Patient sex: M
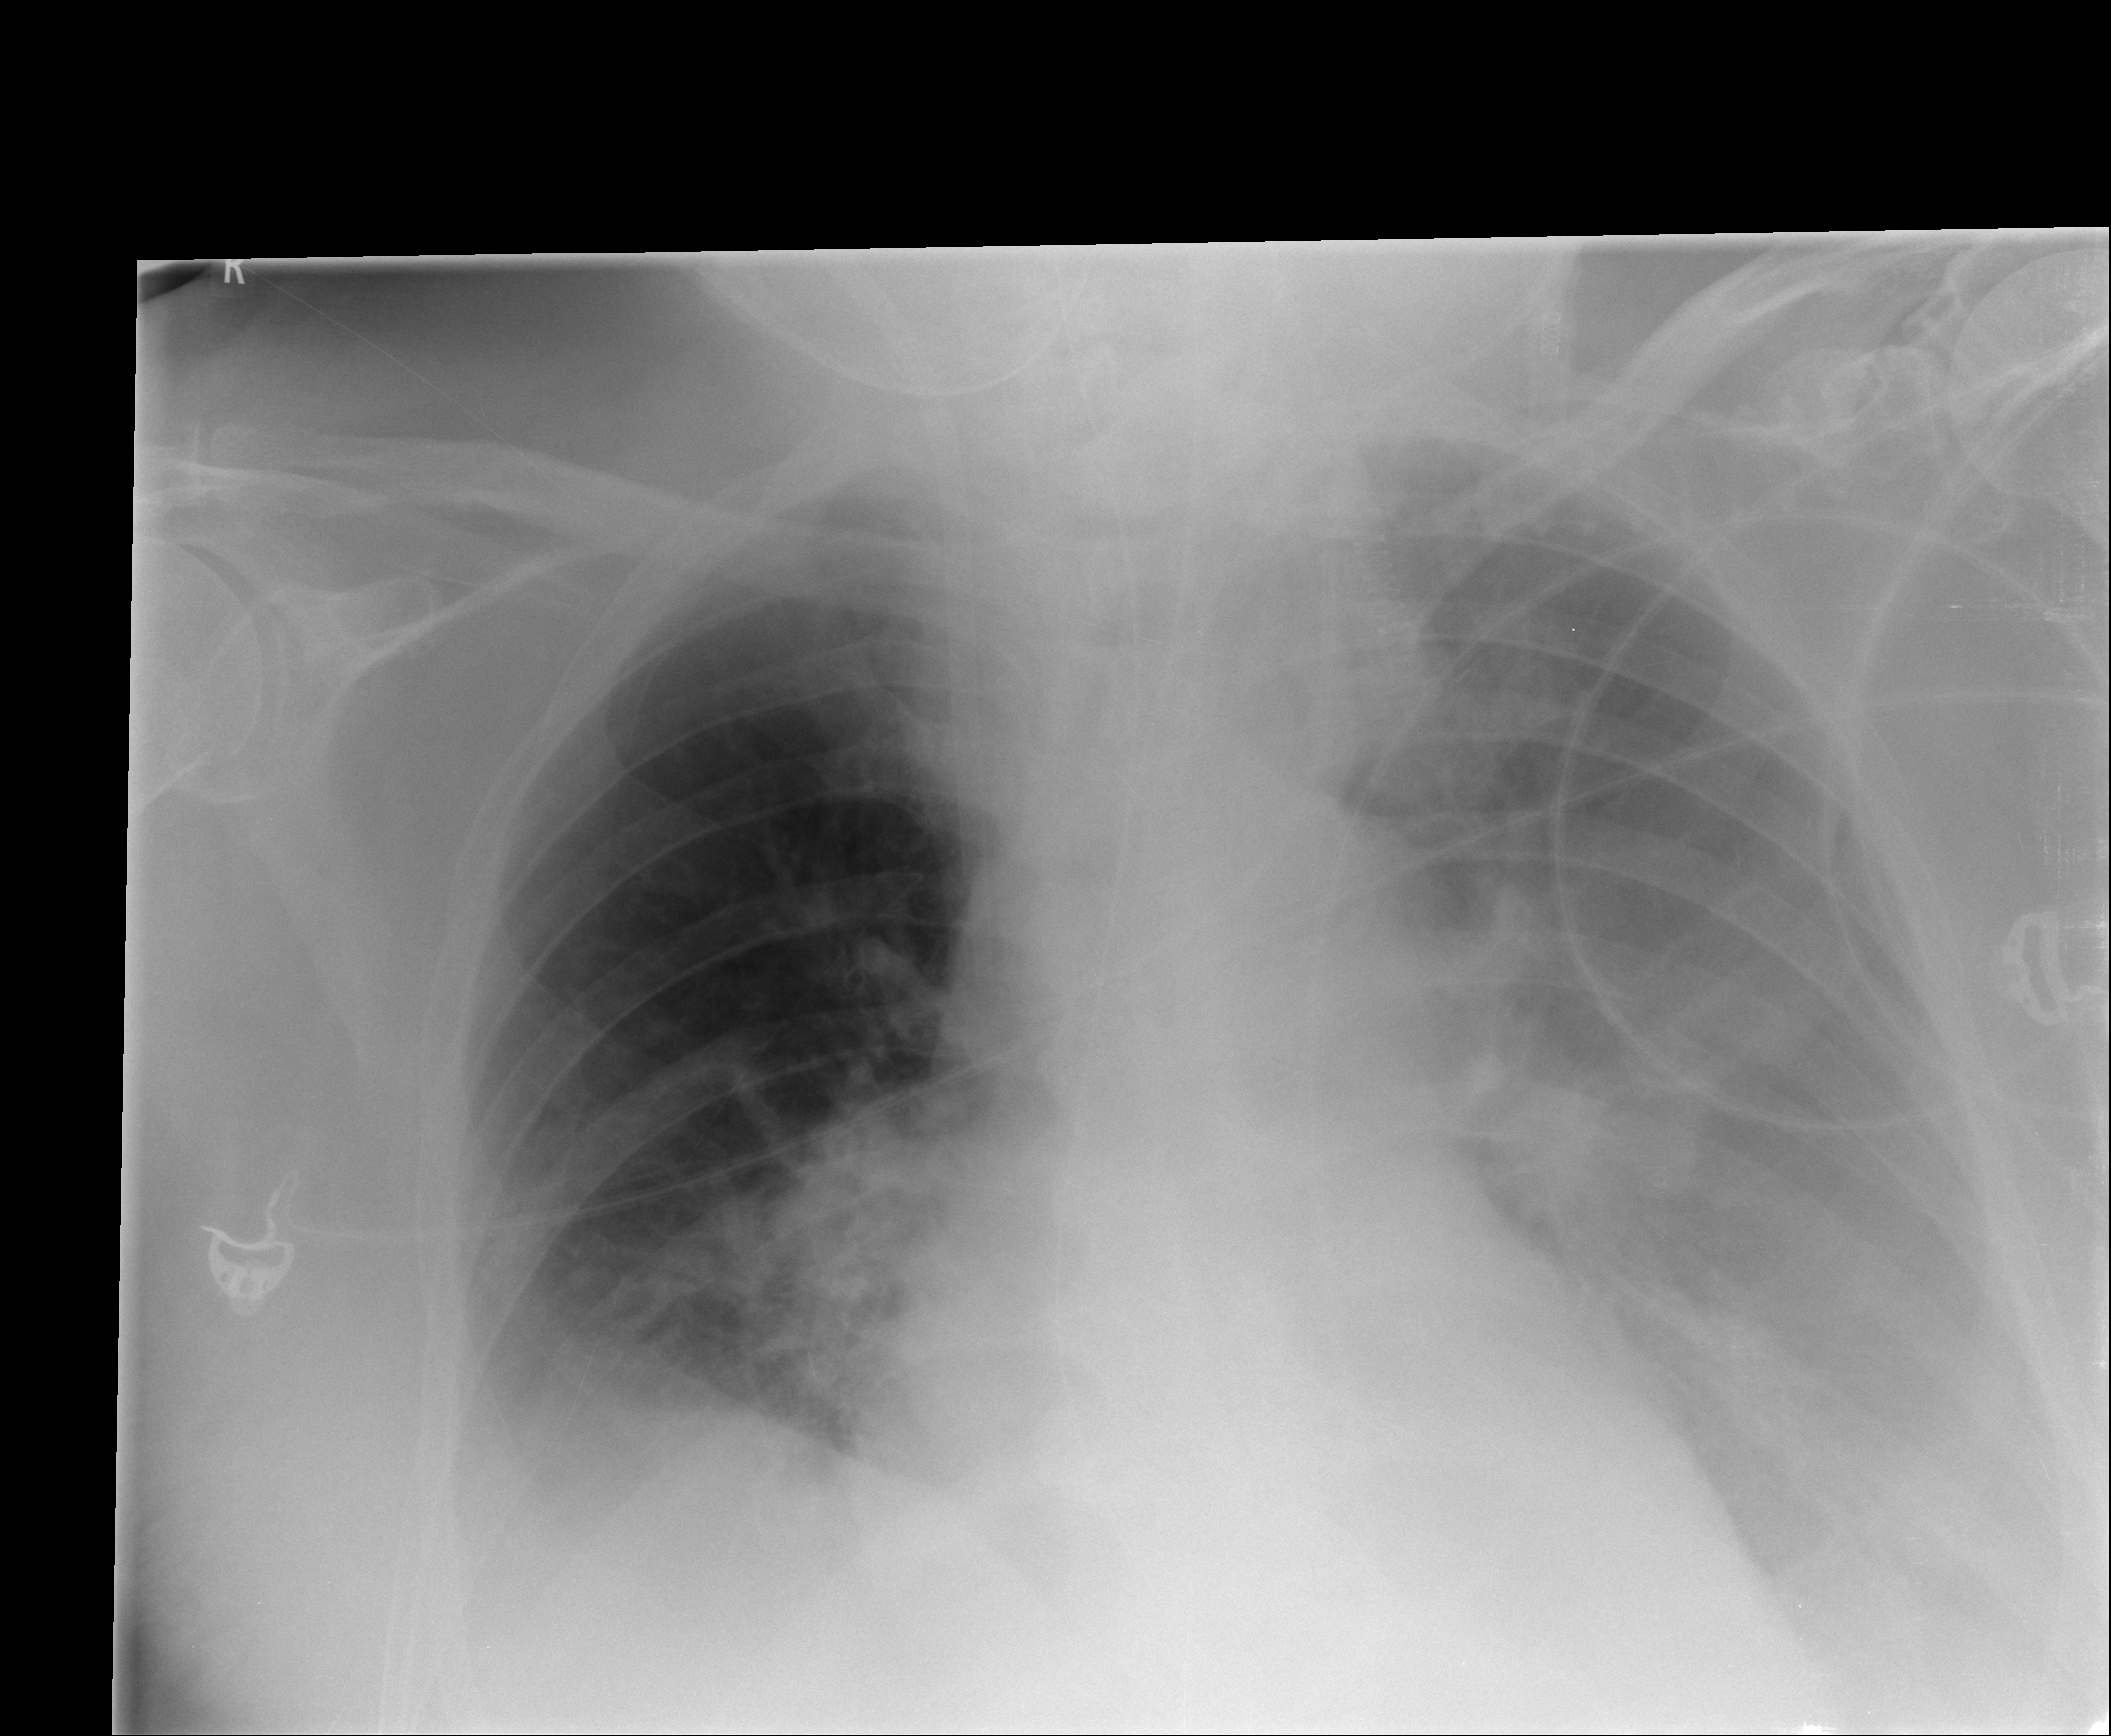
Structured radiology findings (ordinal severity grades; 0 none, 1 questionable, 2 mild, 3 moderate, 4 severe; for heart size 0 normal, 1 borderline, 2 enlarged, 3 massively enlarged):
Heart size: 2
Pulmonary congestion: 2
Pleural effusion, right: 1
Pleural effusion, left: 3
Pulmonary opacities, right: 2
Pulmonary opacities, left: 2
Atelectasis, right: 0
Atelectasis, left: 0